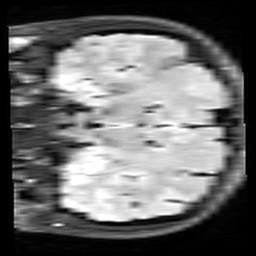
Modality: FLAIR
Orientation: coronal
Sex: female
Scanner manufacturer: siemens
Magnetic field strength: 3 T
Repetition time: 10 s
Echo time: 0.09 s